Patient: sex M, age 69
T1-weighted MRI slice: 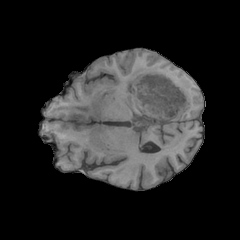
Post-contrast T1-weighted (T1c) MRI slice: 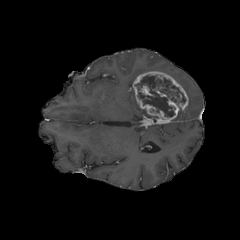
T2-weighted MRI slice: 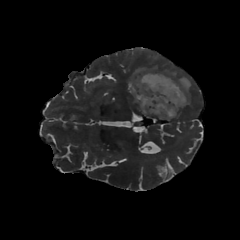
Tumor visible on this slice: yes
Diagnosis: Glioblastoma, IDH-wildtype
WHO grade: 4